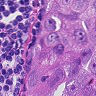
Metastatic tissue present: yes